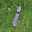
Label: 1